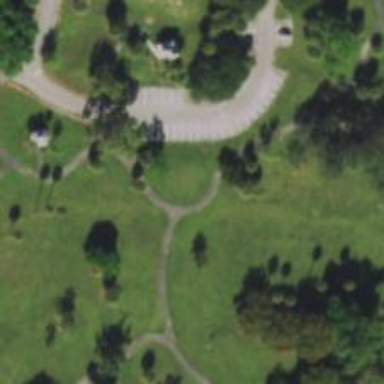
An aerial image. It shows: Disc golf course designed for leisure and sport.